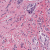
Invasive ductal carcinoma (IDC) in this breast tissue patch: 1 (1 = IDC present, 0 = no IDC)